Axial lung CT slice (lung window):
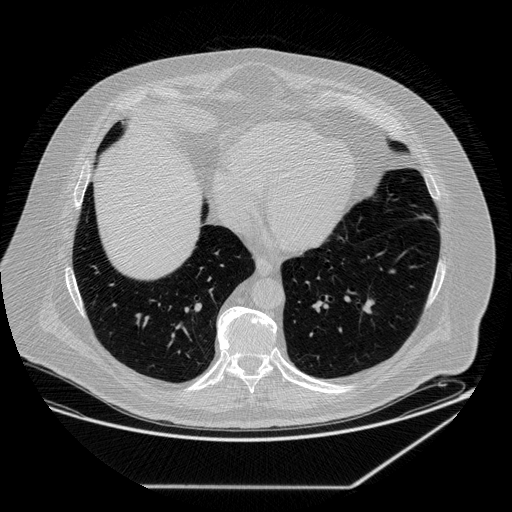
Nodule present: no